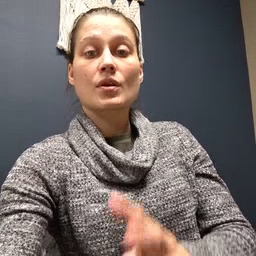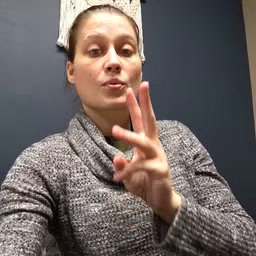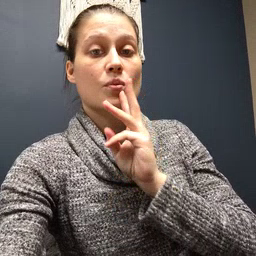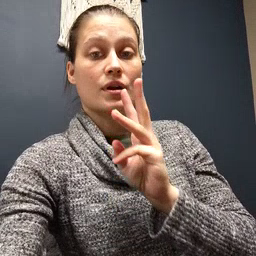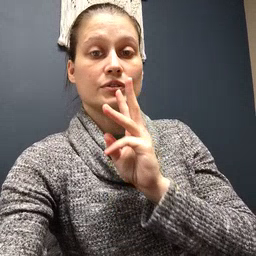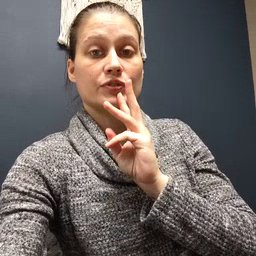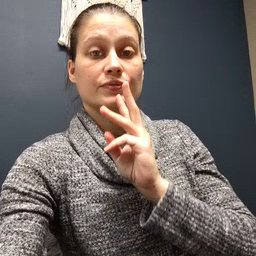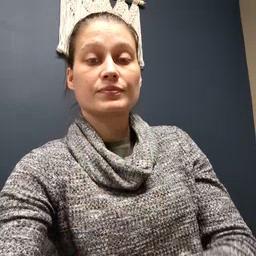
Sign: water